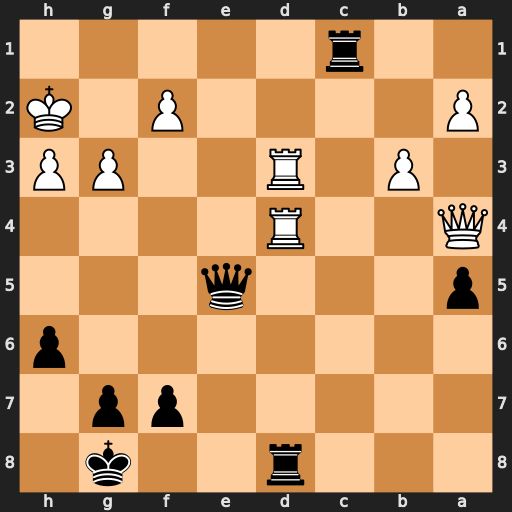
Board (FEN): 3r2k1/5pp1/7p/p3q3/Q2R4/1P1R2PP/P4P1K/2r5
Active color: b
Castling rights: -
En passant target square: -
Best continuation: Rxd4 Qxd4 Qe1